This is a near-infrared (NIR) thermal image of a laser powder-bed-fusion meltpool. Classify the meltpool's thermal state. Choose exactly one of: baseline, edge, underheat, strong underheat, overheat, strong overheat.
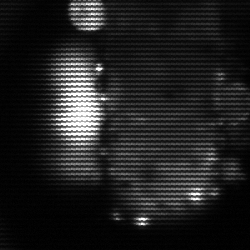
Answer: strong underheat